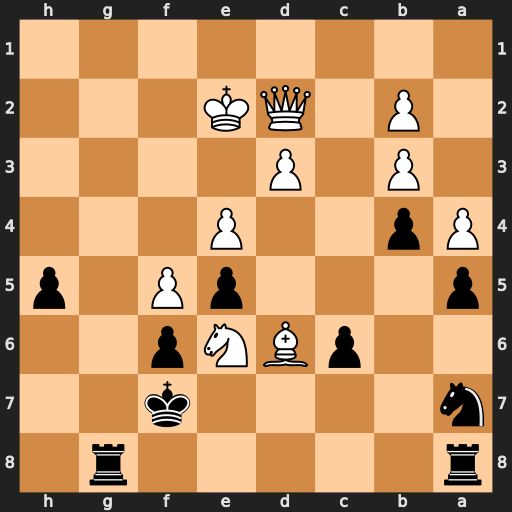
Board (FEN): r5r1/n4k2/2pBNp2/p3pP1p/Pp2P3/1P1P4/1P1QK3/8
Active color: b
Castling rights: -
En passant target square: -
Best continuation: Rg2+ Kd1 Rxd2+